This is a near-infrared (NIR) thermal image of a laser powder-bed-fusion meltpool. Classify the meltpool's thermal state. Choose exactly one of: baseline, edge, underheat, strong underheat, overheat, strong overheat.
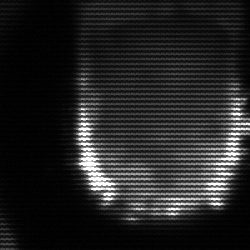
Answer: baseline